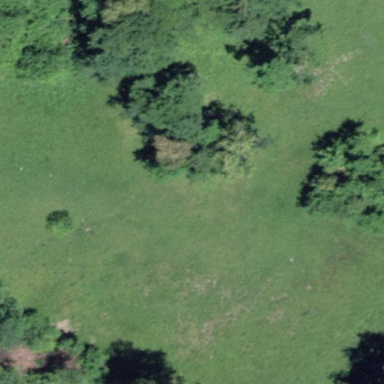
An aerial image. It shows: Beautiful meadow.